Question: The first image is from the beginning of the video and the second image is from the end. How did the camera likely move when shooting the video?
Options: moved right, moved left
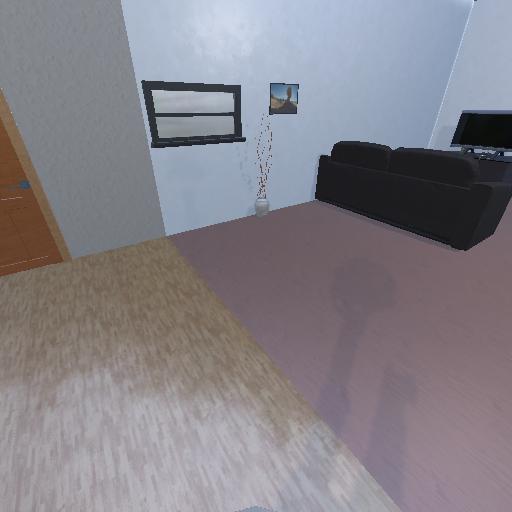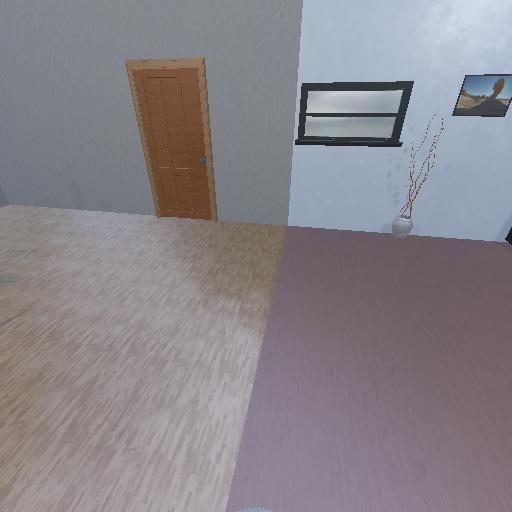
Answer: moved right